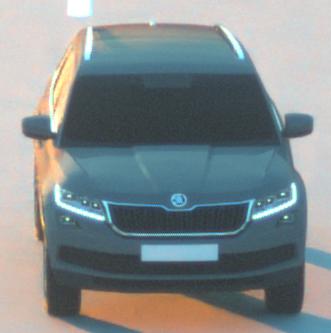
Make: Skoda
Model: Kodiaq 1.4 TSI
Detailed model: Kodiaq
Model produced from: 2017/03
Model produced until: 2018/05
Doors: 5
Color: gray
Road condition: dry road
Daytime: sunrise or sunset
Contrast: medium contrast